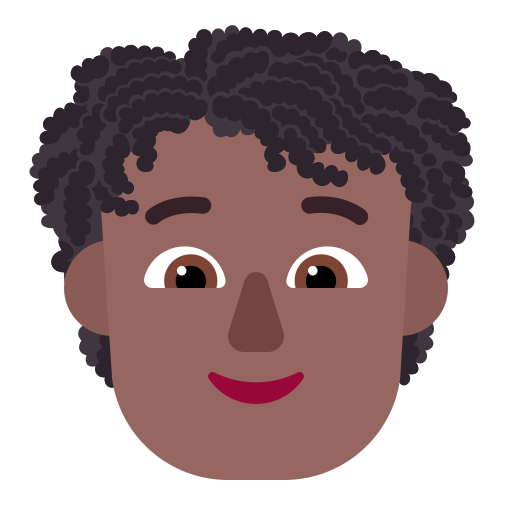
person curly hair flat  dark